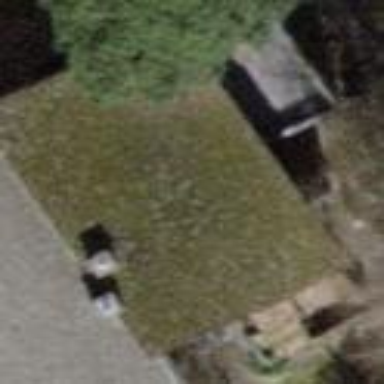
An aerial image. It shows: Building with flat roof.